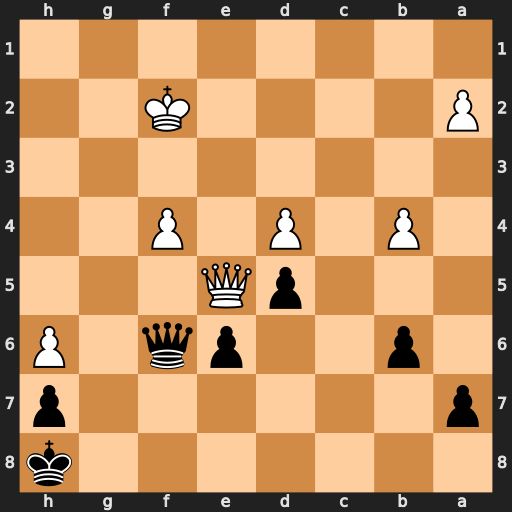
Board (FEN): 7k/p6p/1p2pq1P/3pQ3/1P1P1P2/8/P4K2/8
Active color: b
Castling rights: -
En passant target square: -
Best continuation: Qxe5 dxe5 Kg8 Kf3 Kf7